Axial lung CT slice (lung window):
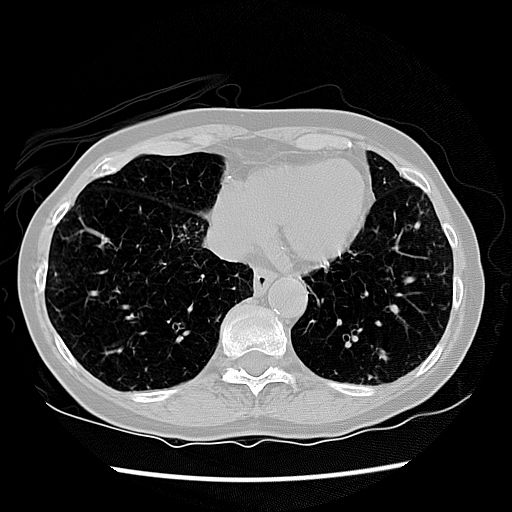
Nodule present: no